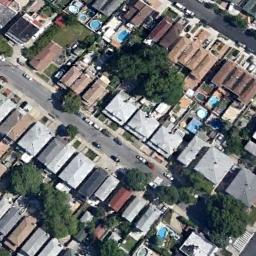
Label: dense_residential